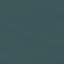
Land use / land cover: SeaLake